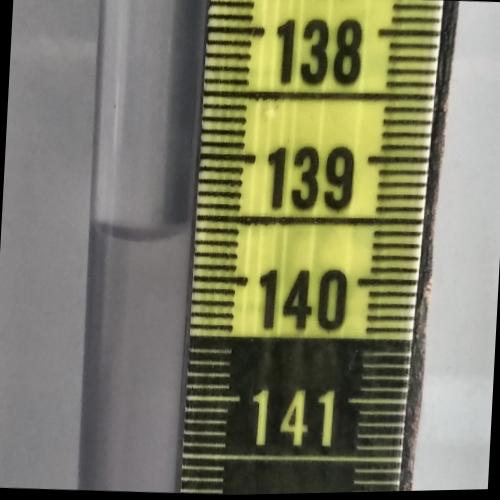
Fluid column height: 139.7 cm